Question: I've got an xml which has html within the xml tags and i'm not able to parse as it.
When i start parsing the xml the tag has html in it

can anyone help me out in extracting the html with all the tags.
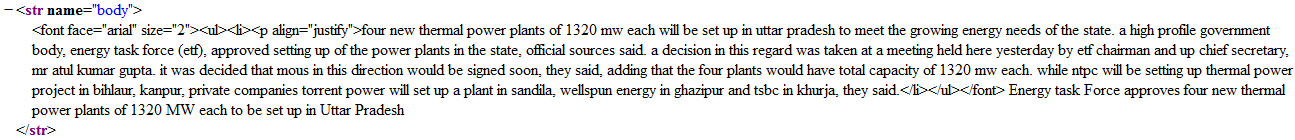
Answer: It is a good idea to store XHTML within CDATA tags ('<![CDATA[' and ']]>'), so that it can be retrieved normally:
'''
<str name="body">
<![CDATA[<font face="arial" size="2"><ul><li><p align="justify">india's first</p></li></ul></font>]]>
</str>
'''